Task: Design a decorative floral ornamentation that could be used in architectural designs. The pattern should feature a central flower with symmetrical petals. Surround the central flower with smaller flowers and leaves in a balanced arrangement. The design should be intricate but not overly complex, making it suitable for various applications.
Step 1485:
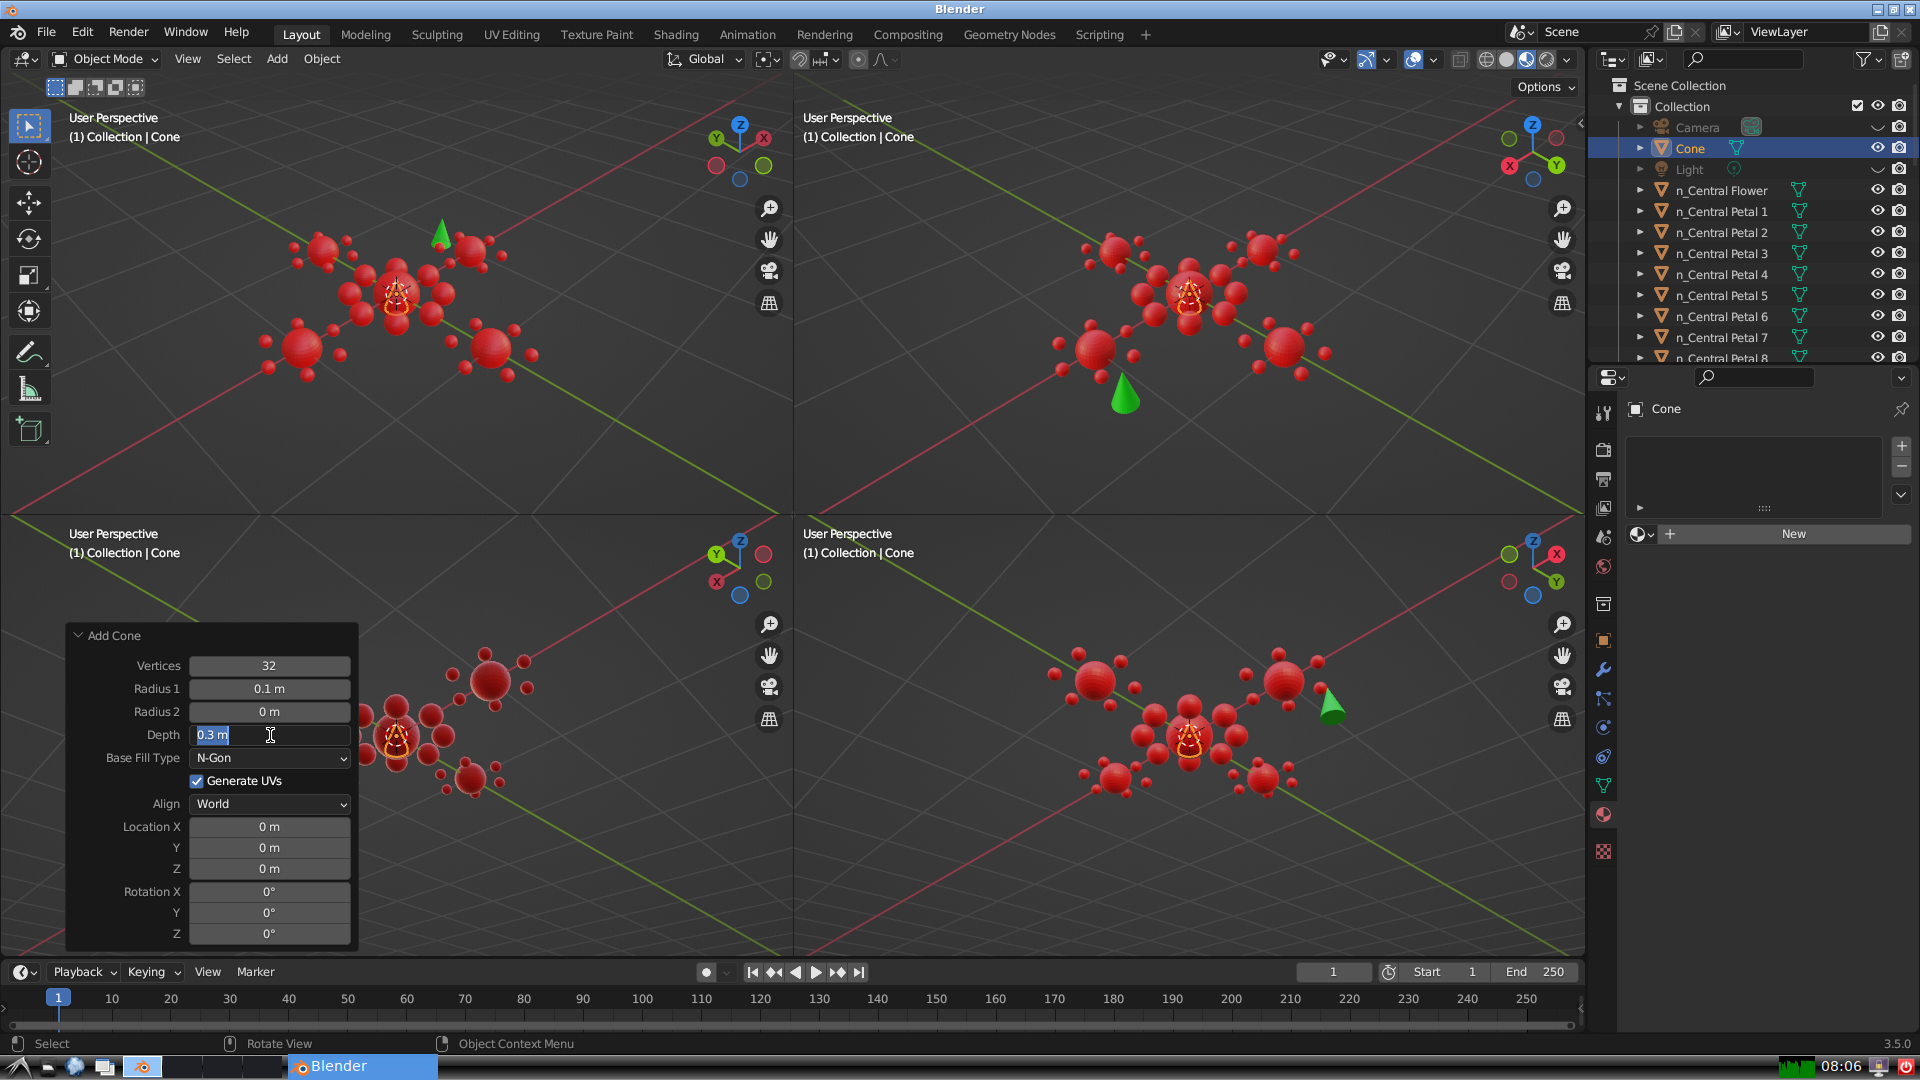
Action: input_text: 0.3